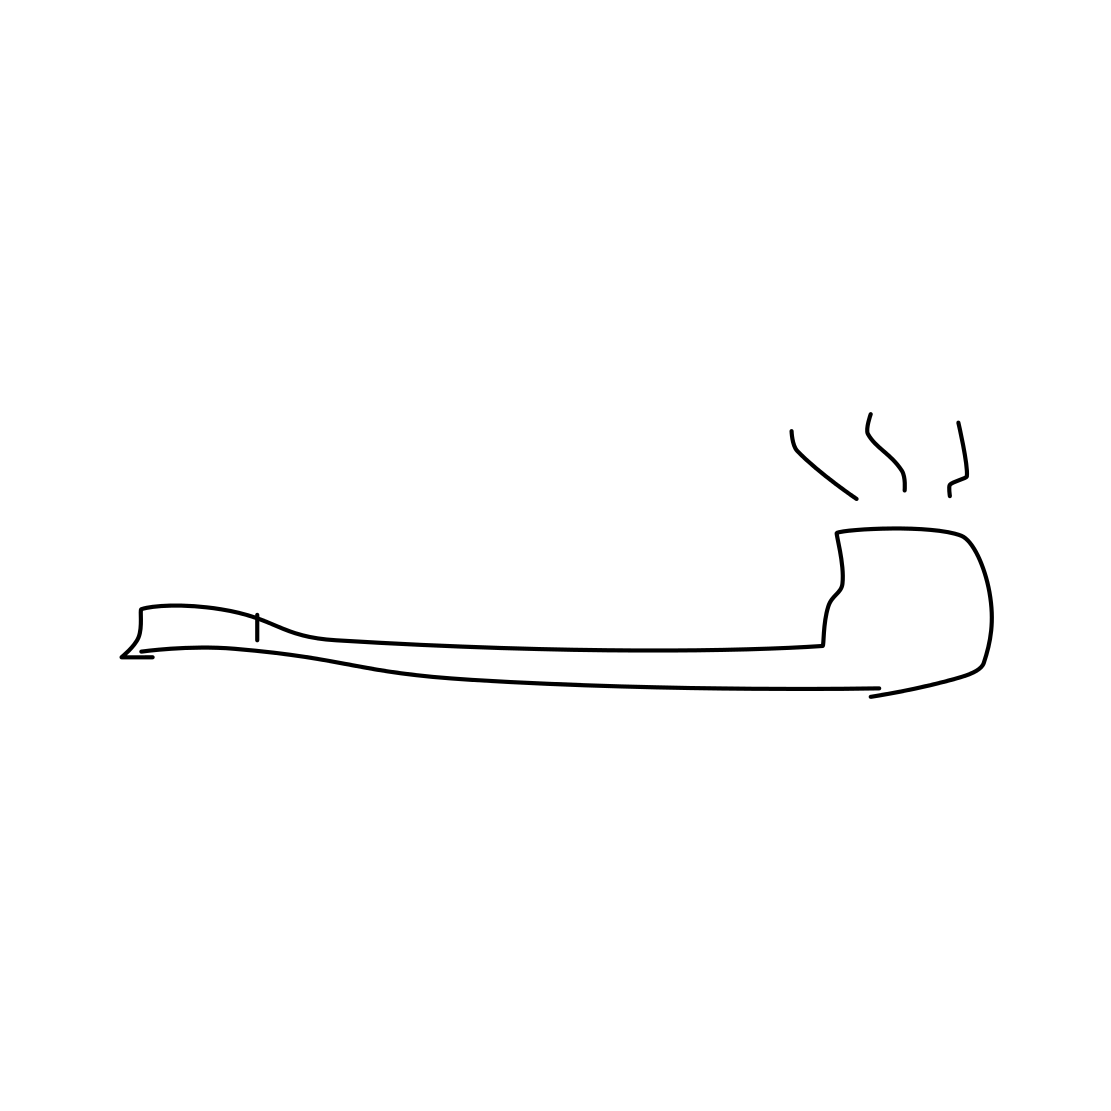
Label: pipe (for smoking)